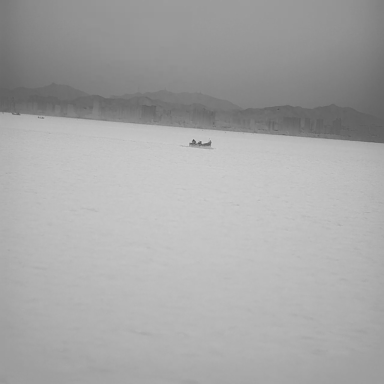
There are four bulk_carriers in the infrared image.